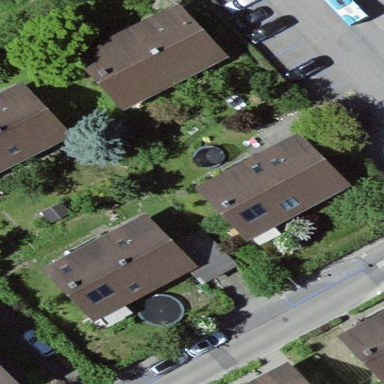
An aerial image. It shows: Residential building with gabled brown roof and yellow walls.